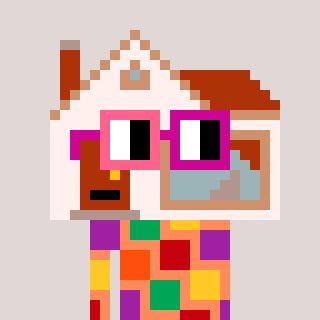
a pixel art character with square pink and red glasses, a house-shaped head and a peachy-colored body on a warm background